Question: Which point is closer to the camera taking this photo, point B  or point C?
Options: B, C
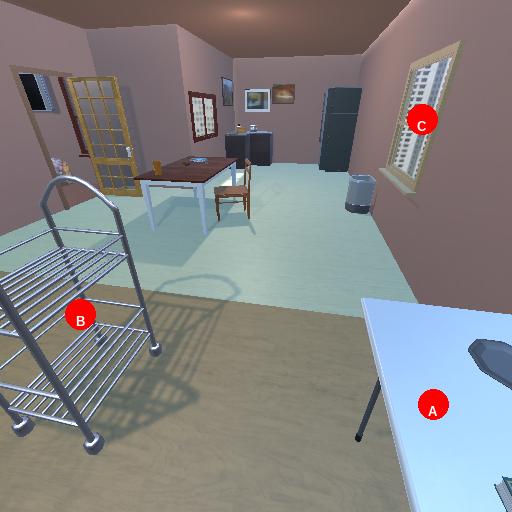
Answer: B